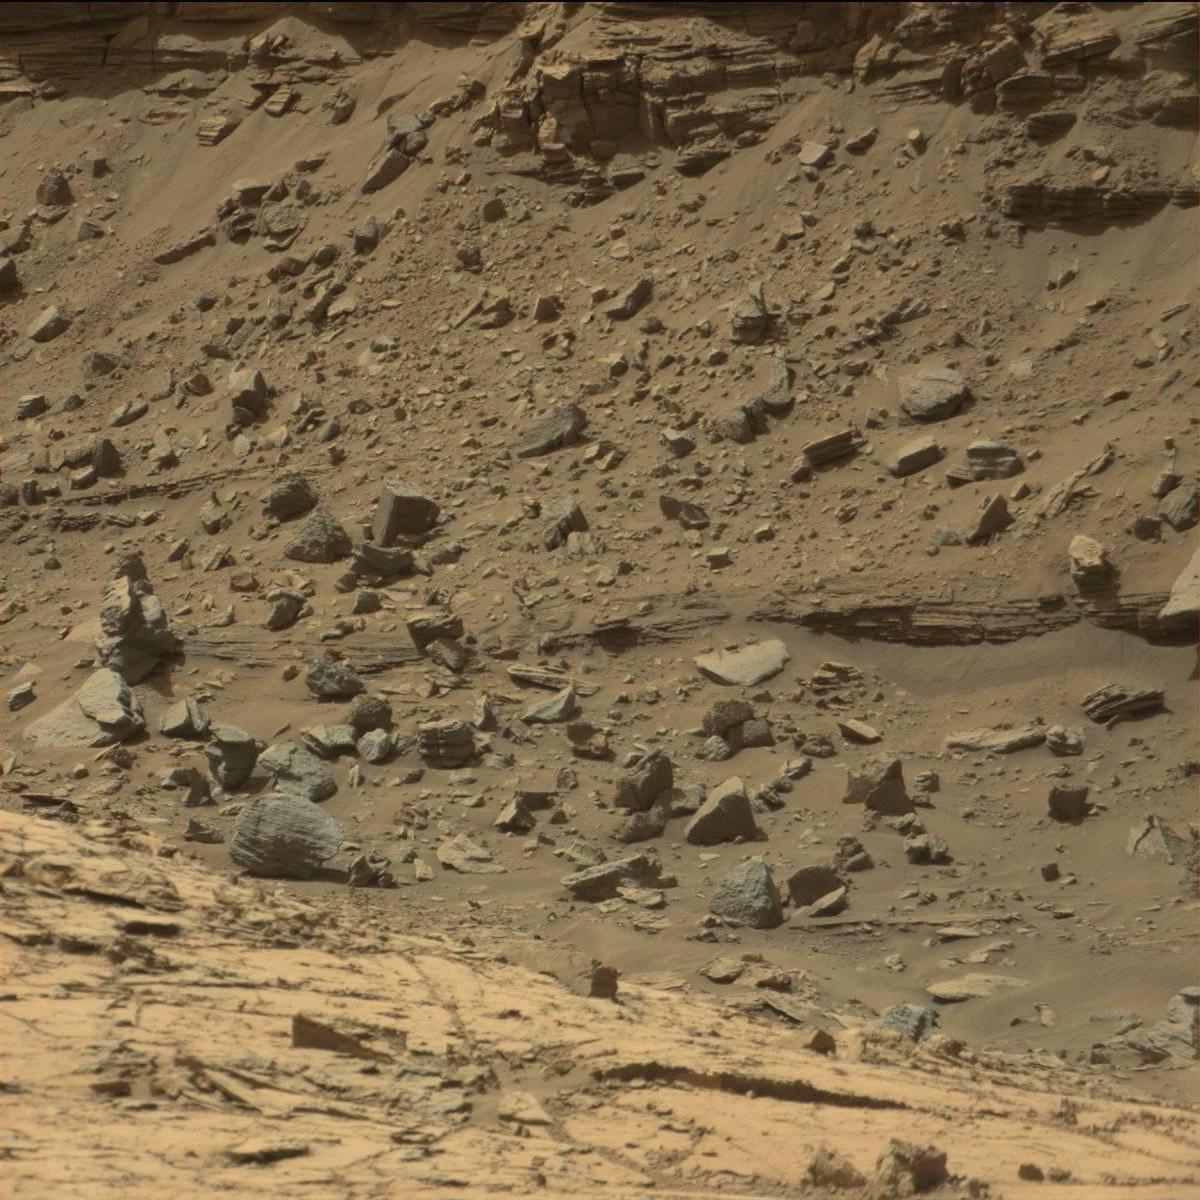
Terrain classes present: Bedrock, Rock, Sand / Soil